Interaction volume radius: 10 \u00c5
Interaction volume height: 10 \u00c5
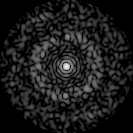
Disorder parameter: 0.8582